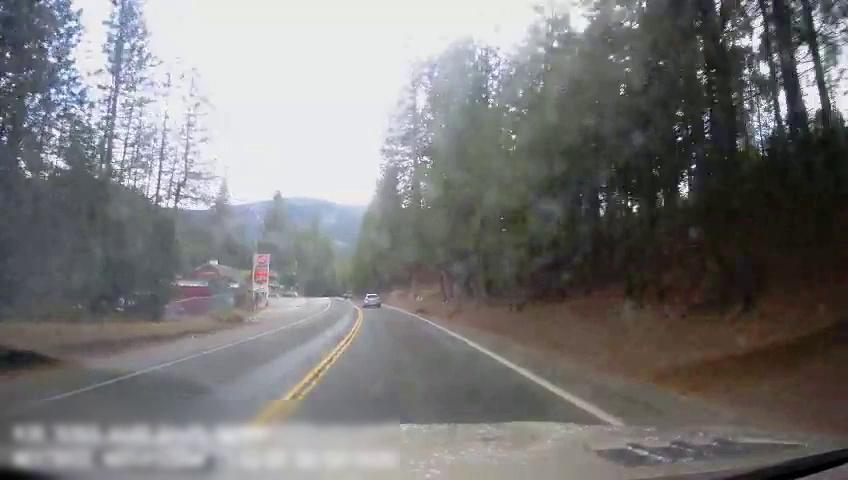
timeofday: Day
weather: Sunny
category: Drivable Space
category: Vehicles | SUV
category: Vehicles | SUV
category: Lanes | Current Lane
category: Lanes | Current Lane
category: Lanes | Opposite Lane
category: Lanes | Opposite Lane